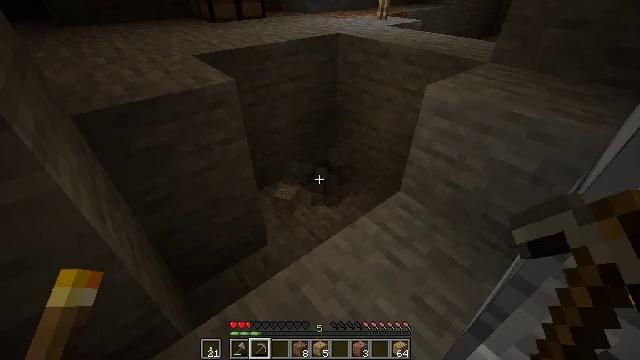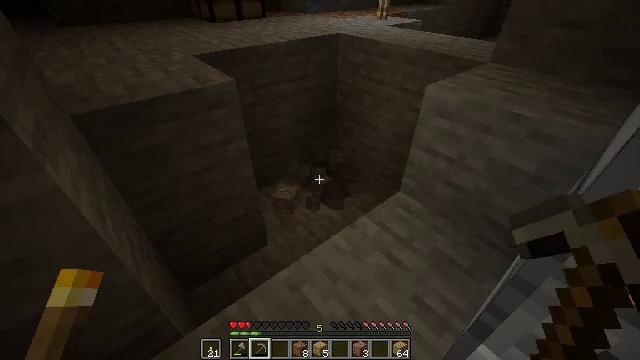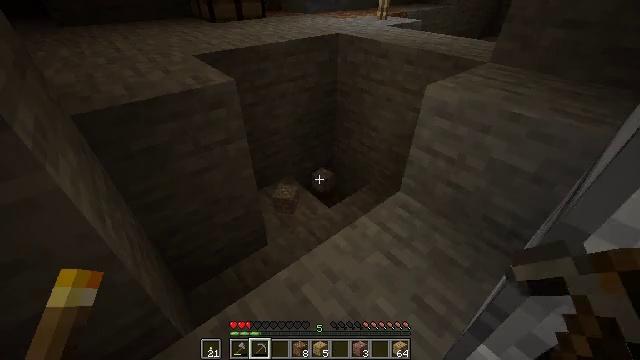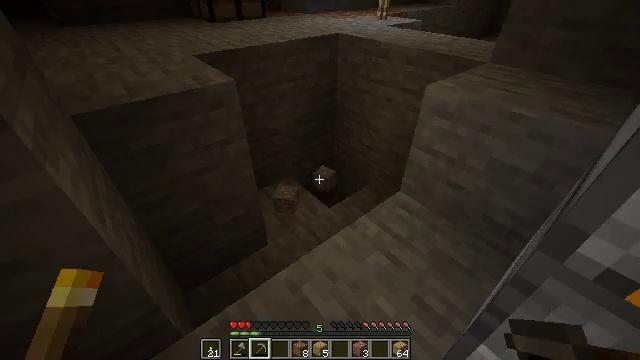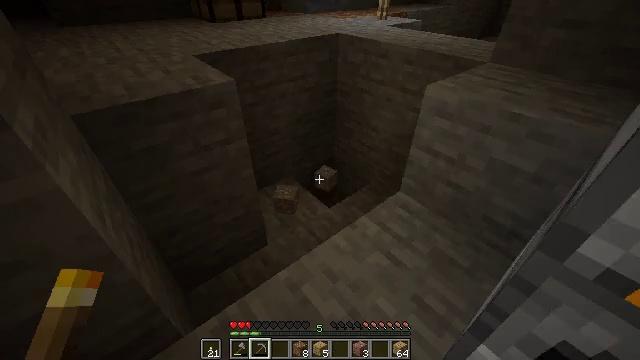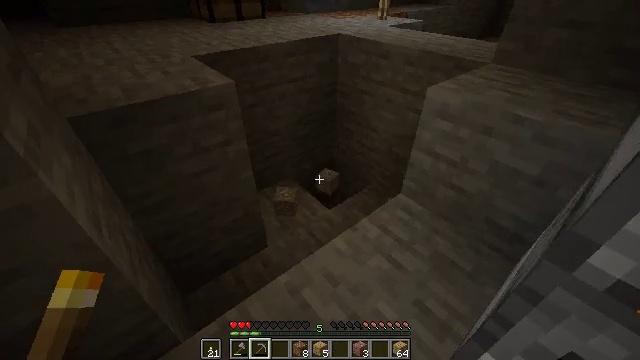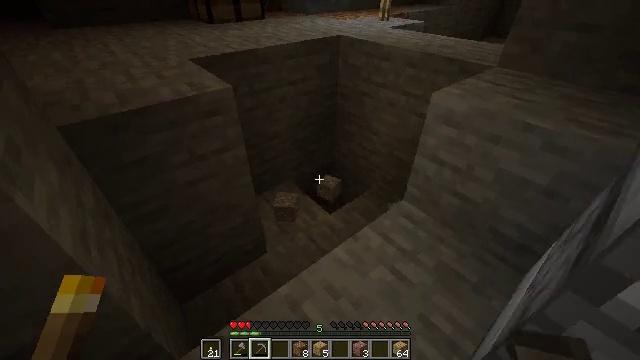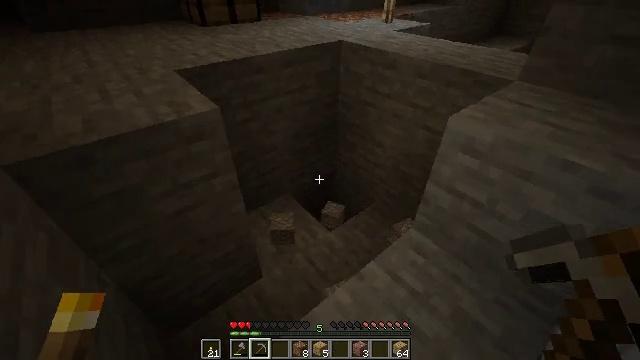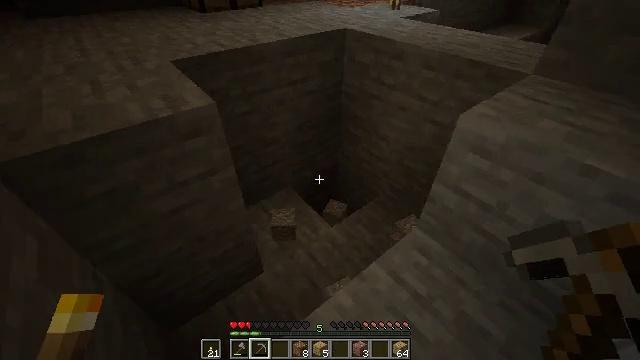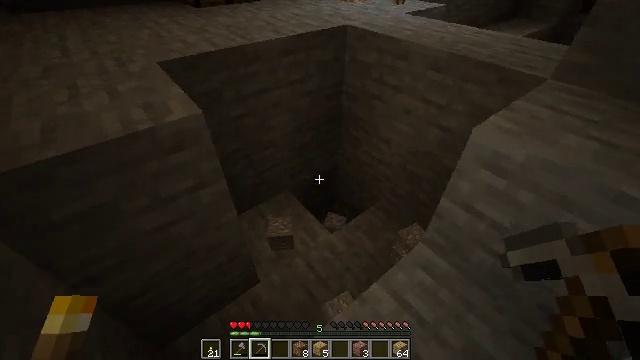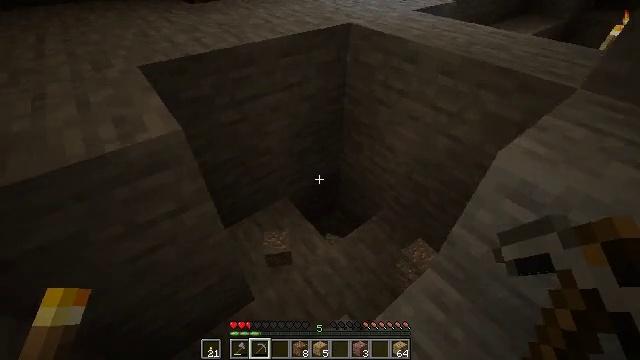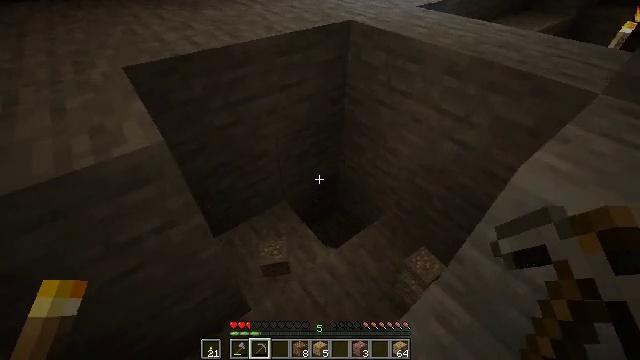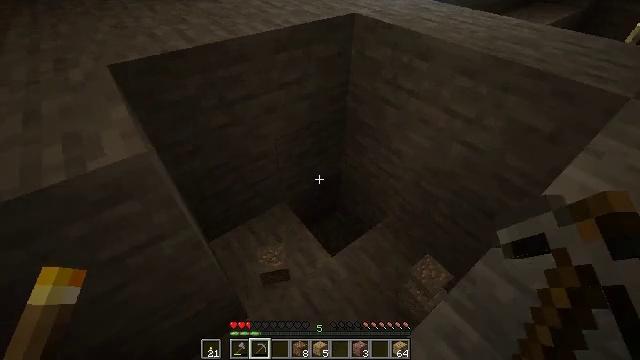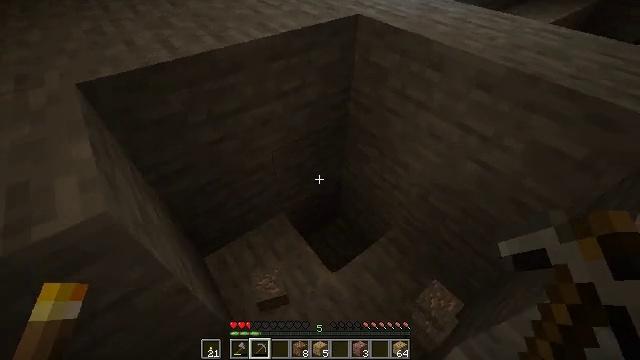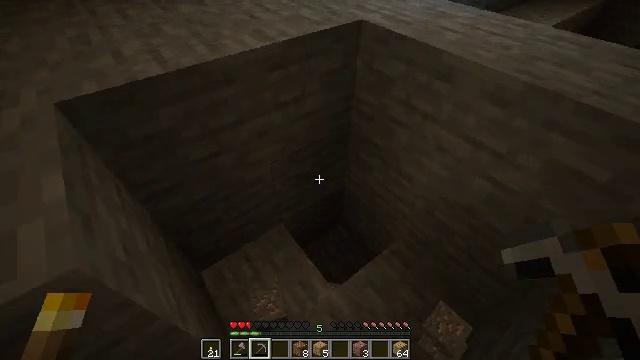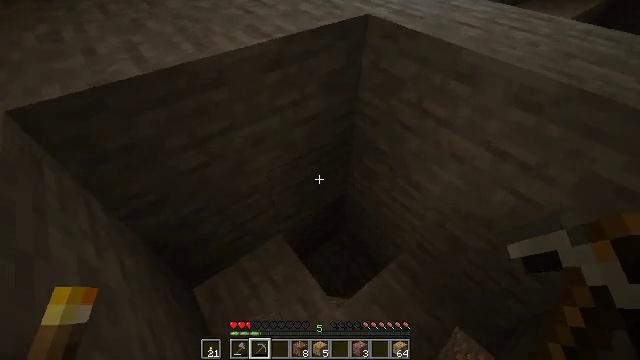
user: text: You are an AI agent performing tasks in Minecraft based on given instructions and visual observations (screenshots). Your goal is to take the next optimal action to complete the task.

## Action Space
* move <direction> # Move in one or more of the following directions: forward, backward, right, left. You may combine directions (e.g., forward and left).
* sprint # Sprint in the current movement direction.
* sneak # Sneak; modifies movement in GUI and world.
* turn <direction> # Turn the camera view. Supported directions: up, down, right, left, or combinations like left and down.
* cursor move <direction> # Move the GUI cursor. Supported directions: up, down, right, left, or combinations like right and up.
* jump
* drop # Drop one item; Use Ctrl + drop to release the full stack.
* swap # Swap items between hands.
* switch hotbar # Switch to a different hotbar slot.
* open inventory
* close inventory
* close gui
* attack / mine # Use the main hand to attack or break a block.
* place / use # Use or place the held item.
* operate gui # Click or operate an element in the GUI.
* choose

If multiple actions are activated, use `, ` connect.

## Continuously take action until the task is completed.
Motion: motion action
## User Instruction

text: Use the furnace to make cooked cod.
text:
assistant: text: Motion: attack / mine
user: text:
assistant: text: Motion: attack / mine
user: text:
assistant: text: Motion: attack / mine
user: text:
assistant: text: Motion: attack / mine
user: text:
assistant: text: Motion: move forward, attack / mine
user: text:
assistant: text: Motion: move forward, attack / mine
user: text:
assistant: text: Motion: move forward, attack / mine
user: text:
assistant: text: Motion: move forward, turn down
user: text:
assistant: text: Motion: move forward, turn down
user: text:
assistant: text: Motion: move forward, turn down
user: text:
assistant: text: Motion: move forward
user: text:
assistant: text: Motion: move forward, turn down
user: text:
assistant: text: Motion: move forward, turn down
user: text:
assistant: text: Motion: move forward
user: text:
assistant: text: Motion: move forward, sprint
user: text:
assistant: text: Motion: move forward, sprint
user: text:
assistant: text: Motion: move forward, sprint, turn down
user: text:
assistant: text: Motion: move forward, sprint, turn right and down
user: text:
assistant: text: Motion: move forward, sprint, turn right and down
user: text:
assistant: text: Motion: move forward, sprint, turn right and down
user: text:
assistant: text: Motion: move forward, sprint, turn right
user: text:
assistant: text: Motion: move forward, sprint, turn right and up
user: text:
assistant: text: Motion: move forward, sprint, turn right and up
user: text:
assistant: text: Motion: move forward and move left, sprint, turn right and up
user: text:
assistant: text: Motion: move forward and move left, sprint, turn right and up
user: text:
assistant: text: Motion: move forward and move left, sprint, turn right and up
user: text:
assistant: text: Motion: move forward and move left, sprint, turn right and up
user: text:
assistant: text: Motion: move forward, sprint, turn right and up
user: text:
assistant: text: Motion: move forward, sprint, turn right and up
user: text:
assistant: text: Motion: move forward, sprint, turn right and down, jump